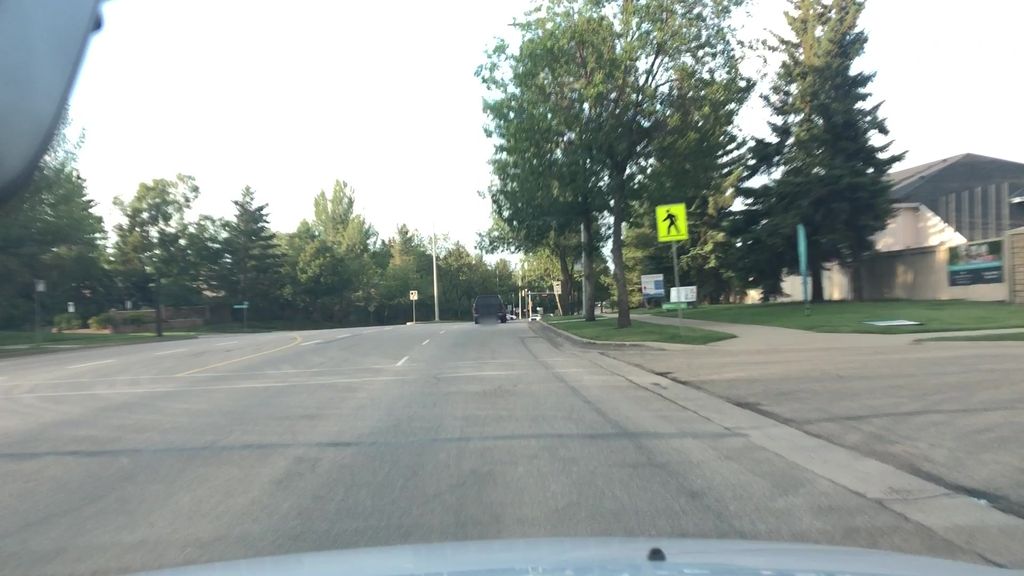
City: edmonton